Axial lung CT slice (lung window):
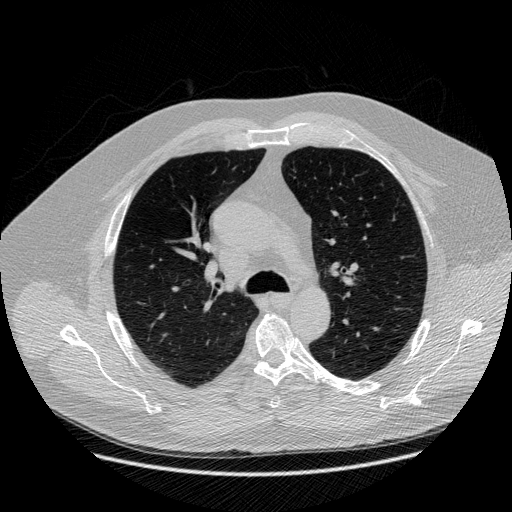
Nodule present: no